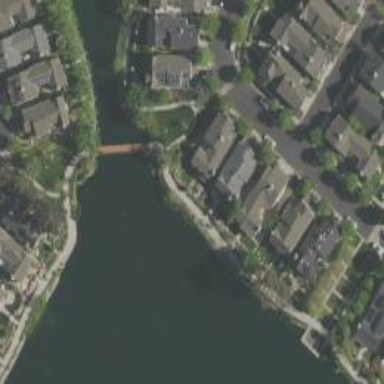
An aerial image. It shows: Path on bridge.